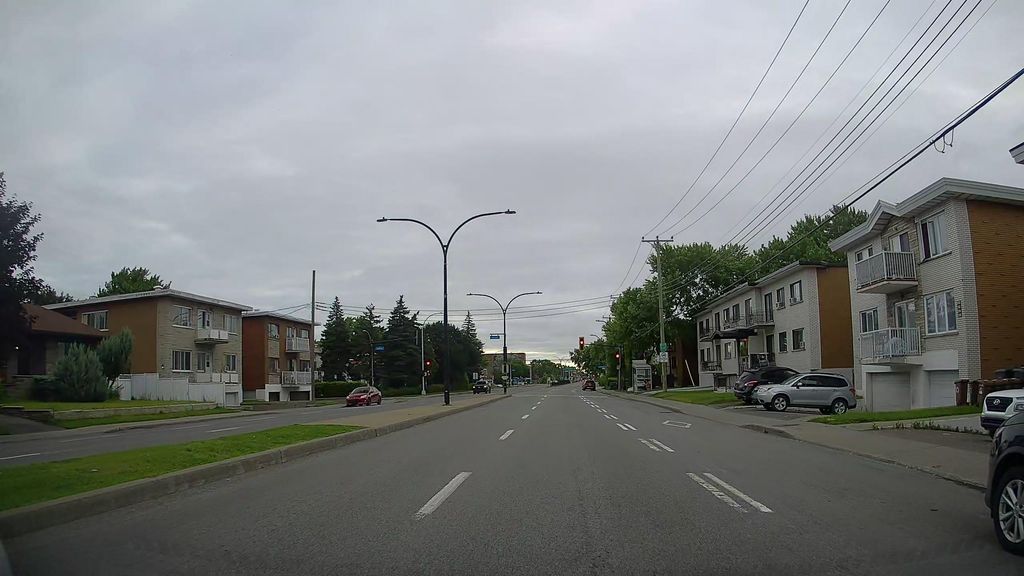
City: montreal